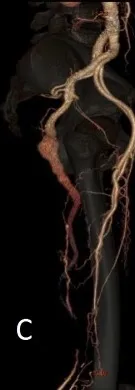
E lateral.
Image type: radiology (ct)